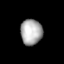
Tissue: lung
Cell type: Myeloid cells
Senescence score: 0.1969
Nuclear area (px): 550
Mean DAPI intensity: 170.08